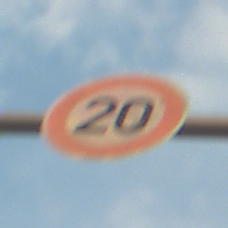
Verkehrszeichen: Geschwindigkeit20
Umgebung: Outdoor, Suburban
Tageszeit: SunriseSunset
Wetter: PartlyCloudy
Licht: Natural
Jahreszeit: NotSpecified
Kontrast: MediumContrast